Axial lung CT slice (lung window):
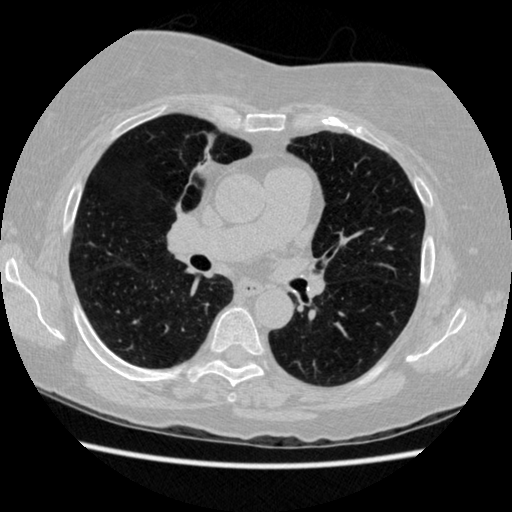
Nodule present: no